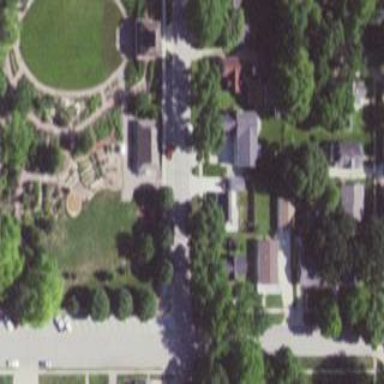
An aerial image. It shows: Community garden providing leisure land.